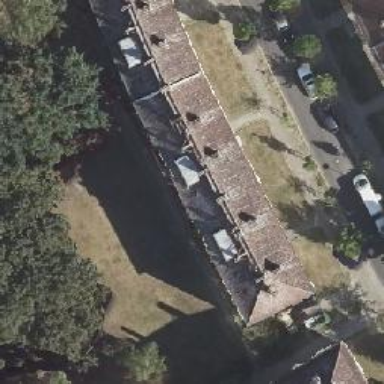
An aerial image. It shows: Hipped-roof building with apartments.